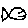
Label: fish